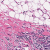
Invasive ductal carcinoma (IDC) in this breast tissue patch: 0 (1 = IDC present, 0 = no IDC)